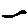
Label: line